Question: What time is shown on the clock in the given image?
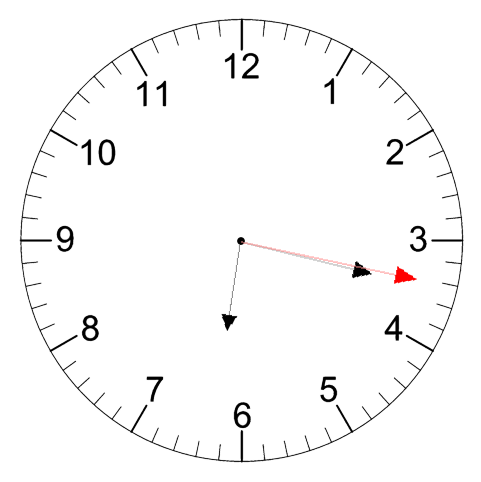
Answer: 06:17:17